Question: This can be considered as a continuation of my previous <URL>
I made some developments and fixed things on my file sharing application, but now I'm facing another problem. This one's not that difficult I guess, its just that I'm currently running out of brain power to tackle this one. I believe this can be done in a better way.

As you can see on the screenshot, the 'FileName' variable has some values in it. Its the name of the file I'm sending. If you've notice, the variable contains , it must be . is the name of the file being sent. The trailing characters were the contents of the file. The trailing characters is not a problem anymore, as long as I can solve this one correctly, the file name will be the only one stored on the variable.
The error occurs during the reading process of the network stream. What I want to achieve is that, I want to prevent the network stream from reading when it is not a log message. I need to put the 'networkstream.read' somewhere so that it will not take the first letter of the file. Maybe some kind of filtering? Or if it is possible to have only one code that can get the log message and the file name, that would be absolutely great. The file name is sent using the binary writer, I tried using the network stream to retrieve the file name, but it doesn't work. Am I missing something here?
'''
Try
While FileSharingStarted
If CBool(ClientSocket.Available) Then
Dim ByteData(ClientSocket.ReceiveBufferSize) As Byte
'This reading of the stream here causes the problem. That's why the
'file name isn't read properly. This reading part here is actually
'intended for the logging part. What happens is that when the string
'for the logging part is sent by the client side, this is being read
'using this. But when a file is sent, it is read here in this part
'that's why when the algorithm for retrieving the file name below
'kicks in, the first letter of the file name is missing, and ruins
'the whole thing.
networkStream.Read(ByteData, 0, CInt(ClientSocket.ReceiveBufferSize))
fileLogMessage = Encoding.ASCII.GetString(ByteData)
Dim ConnectionStatus() As String
ConnectionStatus = fileLogMessage.Split(CChar(" "))
If fileLogMessage.Contains("is connected." & Environment.NewLine) Then
'Creates a log when the user connects.
ElseIf fileLogMessage.Contains("is disconnected." & Environment.NewLine) Then
'Creates a log when the user disconnects.
Else
'Algorithm for receiving the files.
Dim FileName, FilePath As String
Dim FileLength As Long
'This part here conflicts with the 'networkstream.read' above
Dim binaryReader As New BinaryReader(ClientSocket.GetStream)
FileName = binaryReader.ReadString()
FileLength = binaryReader.ReadInt64()
FilePath = Path.Combine(System.Environment.CurrentDirectory & "\home", FileName)
Dim FileData(8092) As Byte
Dim TotalData As Long = 0
Dim ReadBytes As Integer = -1
Using fileStream As New FileStream(FilePath, FileMode.Create, FileAccess.Write)
FileSharingStatusBar.Panels.Item(1).Text = "Receiving file . . ."
Do Until TotalData = FileLength
If ReadBytes = 0 Then
fileStream.Close()
FileTransferInterrupted = True
Exit Do
Else
ReadBytes = ClientSocket.GetStream.Read(FileData, 0, FileData.Length())
fileStream.Write(FileData, 0, ReadBytes)
TotalData += ReadBytes
End If
Loop
End Using
If FileTransferInterrupted Then
MessageBox.Show("File transfer interrupted.", "Message", MessageBoxButtons.OK, MessageBoxIcon.Information)
FileSharingStatusBar.Panels.Item(1).Text = "Idle."
Else
MessageBox.Show("File received.", "Message", MessageBoxButtons.OK, MessageBoxIcon.Information)
FileSharingStatusBar.Panels.Item(1).Text = "Idle."
End If
End If
End If
End While
'''
'''
Try
Dim fileInfo As New FileInfo(txtFilePath.Text)
Dim binaryWriter As New BinaryWriter(fileClientSocket.GetStream())
'Here's the part where it writes the file name on the
'stream using the binary writer
binaryWriter.Write(fileInfo.Name)
binaryWriter.Write(fileInfo.Length)
Using fileStream As New FileStream(txtFilePath.Text, IO.FileMode.Open, IO.FileAccess.Read)
Dim FileData(8092) As Byte
Dim ReadBytes As Integer = -1
FileSharingStatusBar.Panels.Item(1).Text = "Sending file . . ."
Do Until ReadBytes = 0
If CBool(fileClientSocket.Available) Then
MessageBox.Show("File transfer interrupted.", "Message", MessageBoxButtons.OK, MessageBoxIcon.Information)
Exit Sub
Else
ReadBytes = fileStream.Read(FileData, 0, FileData.Length)
fileClientSocket.GetStream.Write(FileData, 0, ReadBytes)
End If
Loop
End Using
txtFilePath.Text = ""
MessageBox.Show("File sent.", "Message", MessageBoxButtons.OK, MessageBoxIcon.Information)
FileSharingStatusBar.Panels.Item(1).Text = "Idle."
Catch ex As Exception
MessageBox.Show(ex.Message, "Message", MessageBoxButtons.OK, MessageBoxIcon.Information)
End Try
'''
Suggestions will be highly appreciated.
Thanks in advance! :)
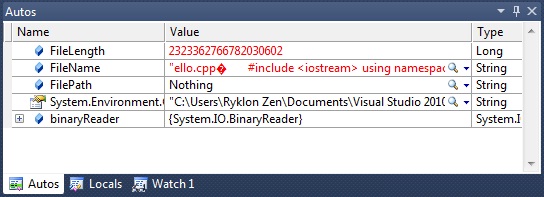
Answer: I figured out how to solve it. Thanks to one of my friend's suggestion in facebook, a fellow programmer. What I did, was send some string that signals the server part to receive the file. It's all good now. :)
I would like to also acknowledge Steven Doggart for all of his the efforts and suggestions, especially about the SOAP.
Thanks a lot good sir! :)